Aerial crown-view tile of a tropical tree (Barro Colorado Island, Panama), acquired 20240611:
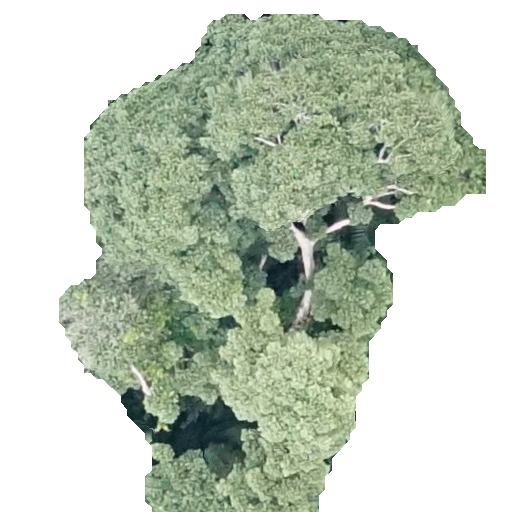
Species: Sterculia apetala
GBIF accepted scientific name: Sterculia apetala
Crown area: 223.496 m²